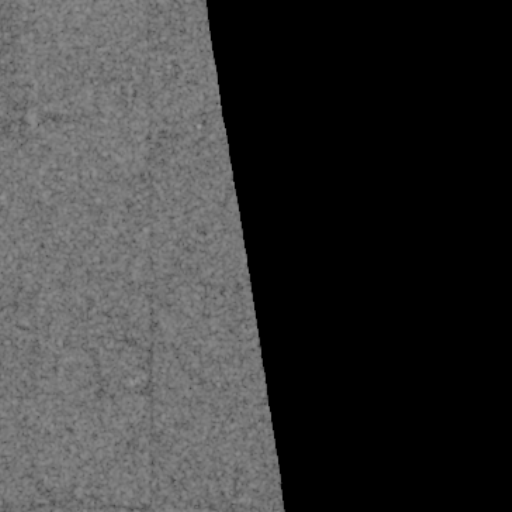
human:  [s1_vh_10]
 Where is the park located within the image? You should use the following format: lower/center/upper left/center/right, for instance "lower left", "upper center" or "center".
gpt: The park is located in the lower left of the image.
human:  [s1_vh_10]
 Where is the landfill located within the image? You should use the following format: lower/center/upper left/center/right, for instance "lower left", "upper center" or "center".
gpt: There is no landfill in the image.

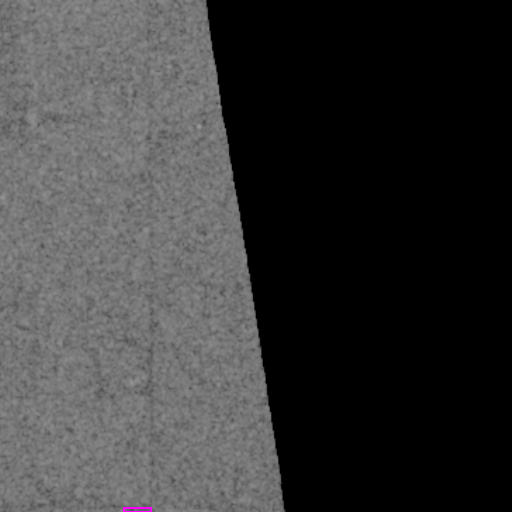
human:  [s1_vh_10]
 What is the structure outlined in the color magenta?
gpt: The structure outlined in magenta is a park.
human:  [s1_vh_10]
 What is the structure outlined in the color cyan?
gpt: There is no cyan outline.